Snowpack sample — Snodgrass Mountain, Crested Butte, Colorado (2/4/25, 12:06 PM MST)
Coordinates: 38.923, -106.968
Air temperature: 35 °F
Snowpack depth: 80 cm
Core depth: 30 cm
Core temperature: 35.6 °F
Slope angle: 14°, slope face: 78°
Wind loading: low
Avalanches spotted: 0
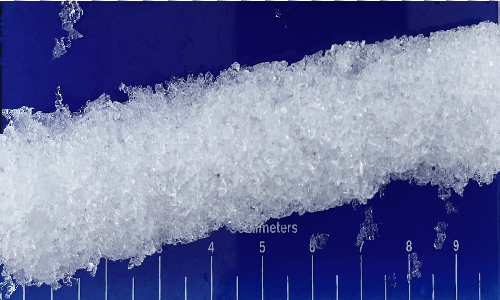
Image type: core
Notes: No avalanches nearby, unusually warm weather for the last month reported by residents, Collected 25 yards from treeline